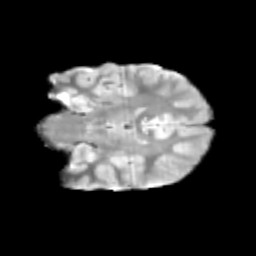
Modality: T2w
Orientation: coronal
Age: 9
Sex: male
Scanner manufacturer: siemens
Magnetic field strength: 3 T
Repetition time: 3.8 s
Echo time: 0.07 s